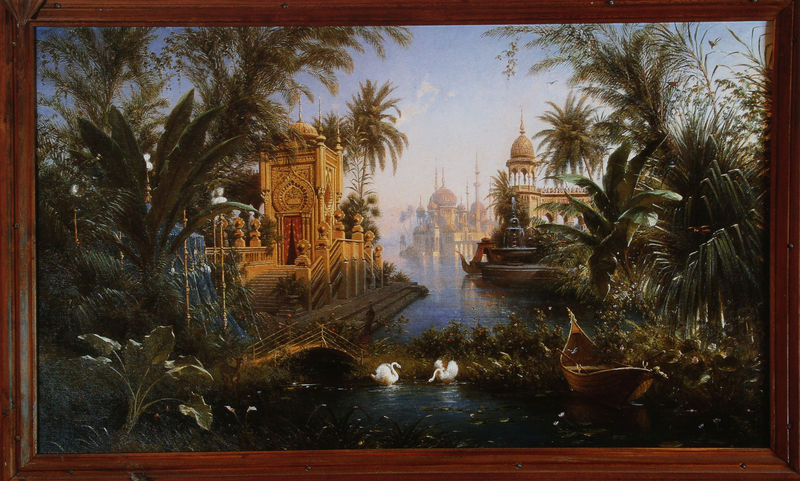
Titel: Supraporte, Mogulpalast
Künstler: Julius Lange
Standort: Schachen
Institution: Königshaus
Schlagwörter: blau, blätter, gemälde, himmel, laub, meer, wasser, weiß, wolken, bäume, fluss, grün, landschaft, ocker, see, teich, ufer, äste, blumen, braun, fenster, holz, licht, säulen, gebäude, haus, park, rot, schloss, tiere, malerei, architektur, rahmen, vorhang, bach, gräser, natur, schilf, spiegelung, zweige, brücke, gewässer, sonne, gold, pflanzen, wald, boot, boote, brunnen, kahn, ruder, turm, garten, springbrunnen, schiff, bilderrahmen, ruhe, schwan, süden, warm, sonnenlicht, dunst, nebel, idylle, rand, hafen, kuppel, stille, romantik, steg, treppe, treppen, farn, geländer, palme, stufen, holzrahmen, abendrot, exotik, exotisch, harmonie, eingang, burg, durchblick, kuppeln, moschee, orient, orientalisch, türme, palast, kugeln, arabisch, romantisch, märchen, urwald, palmen, fontäne, tempel, pavillon, gerahmt, indien, glaspalast, arbre, schwäne, osmanisch, bauten, zelt, lagune, ludwig ii., bot, dschungel, wölkchen, barke, könig ludwig, herrenchiemsee, durchblcik, mer, blue, indisch, bäumen, tropisch, cygne, bananen, oriental, vollkommenheit, moscheen, schwann, palmier, bâteau, maharadschapalast, blaues zelt